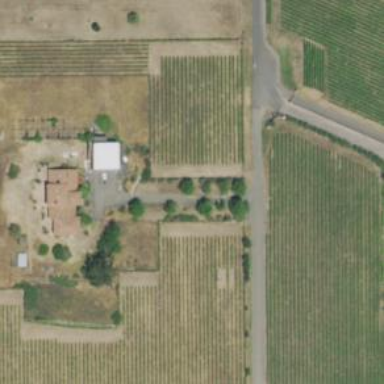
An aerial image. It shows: Vineyard with wine grapes as the main crop.